Interaction volume radius: 10 \u00c5
Interaction volume height: 35 \u00c5
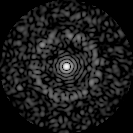
Disorder parameter: 0.8438